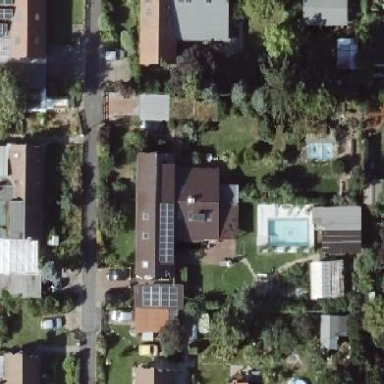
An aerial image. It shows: Semidetached house.